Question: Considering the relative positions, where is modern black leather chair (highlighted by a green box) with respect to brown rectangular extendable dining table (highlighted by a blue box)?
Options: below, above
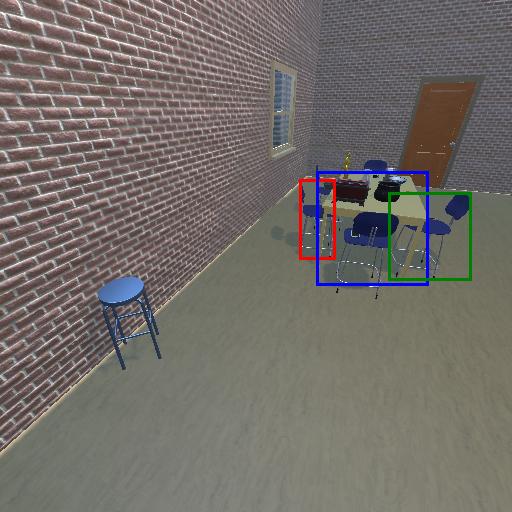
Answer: below